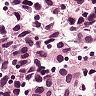
Metastatic tissue present: yes